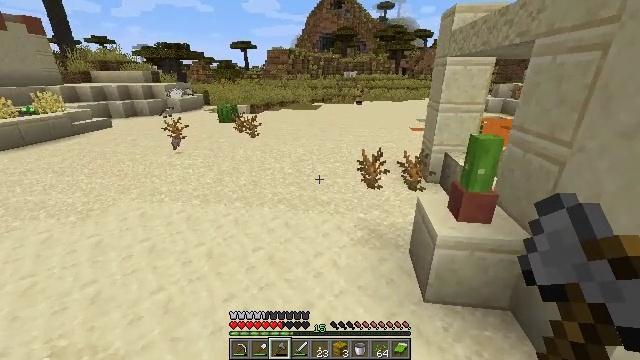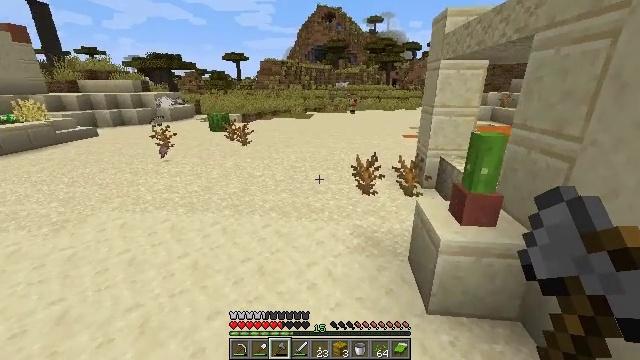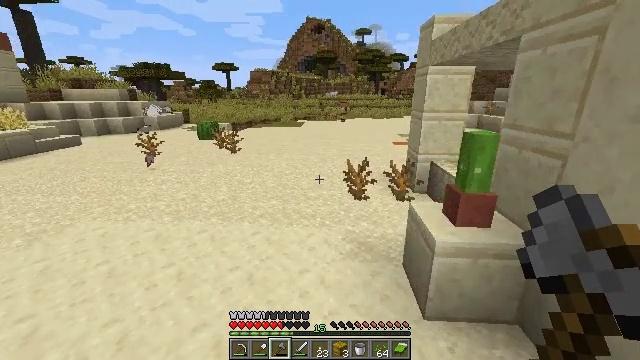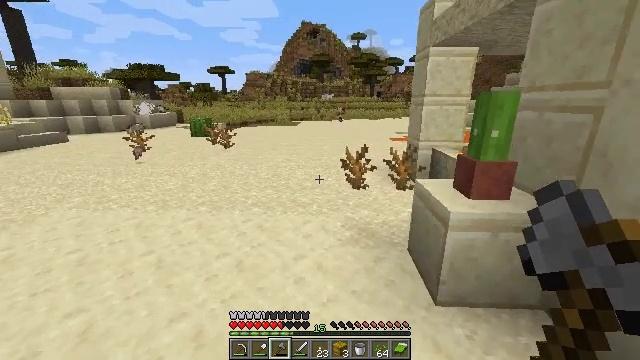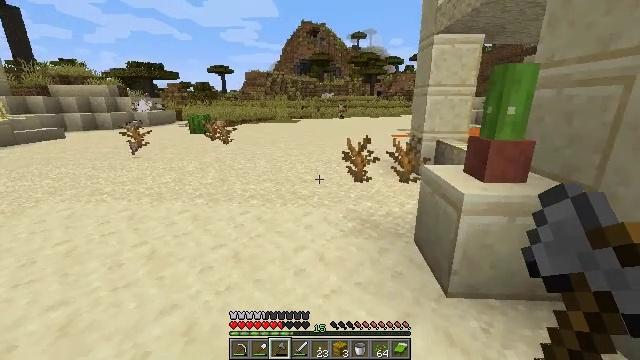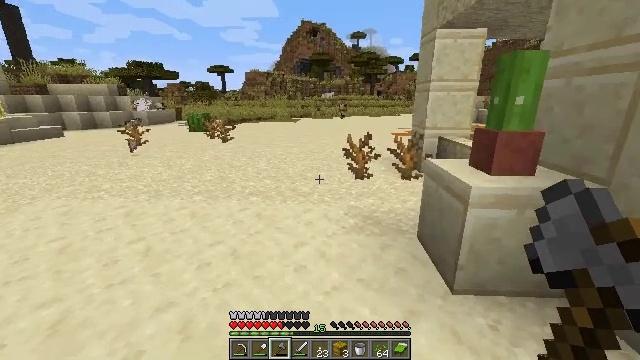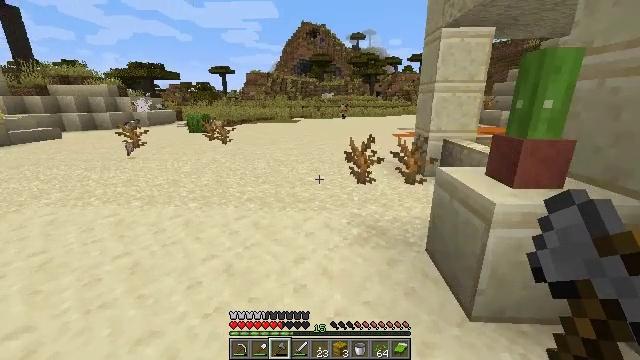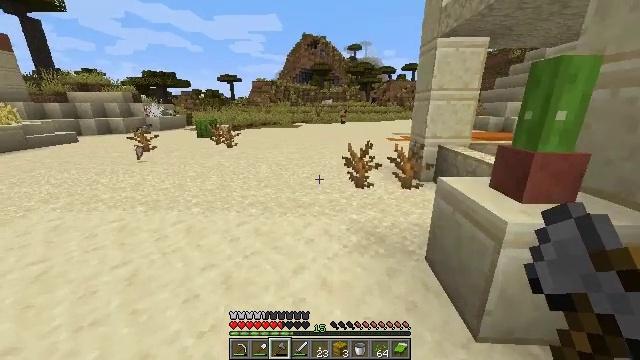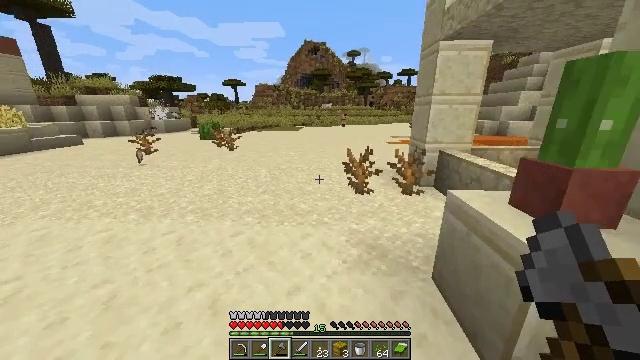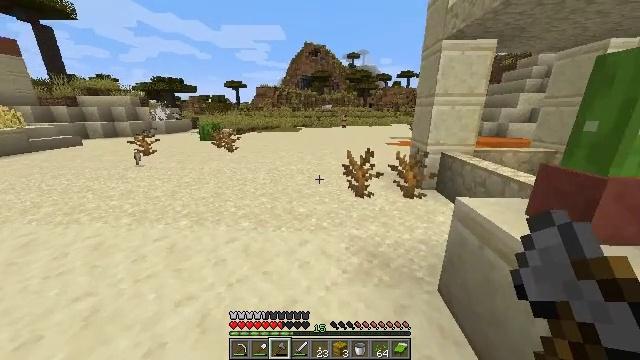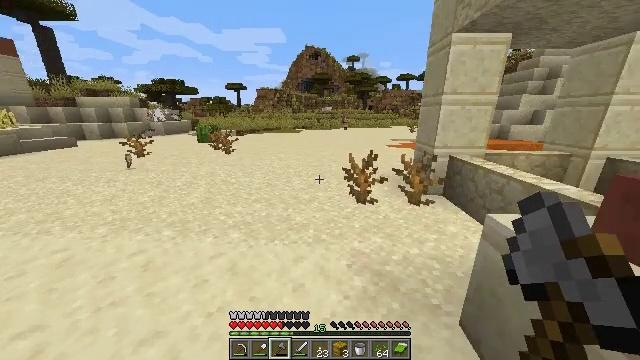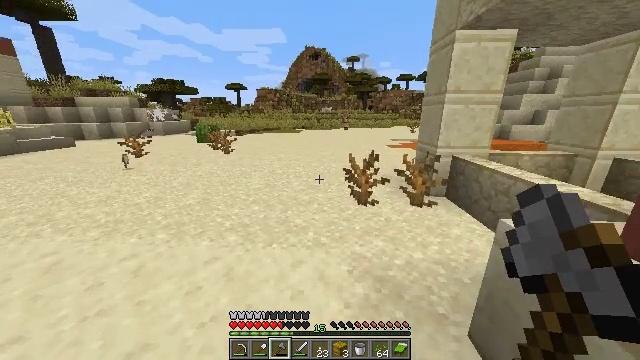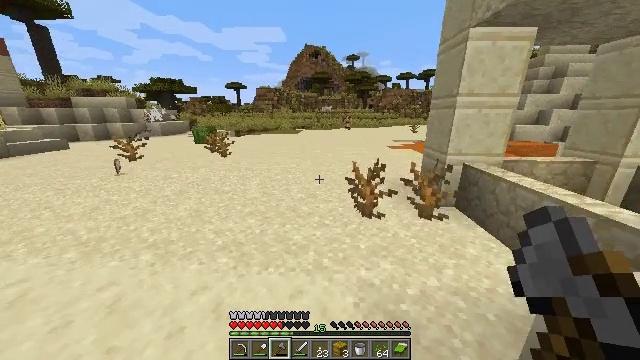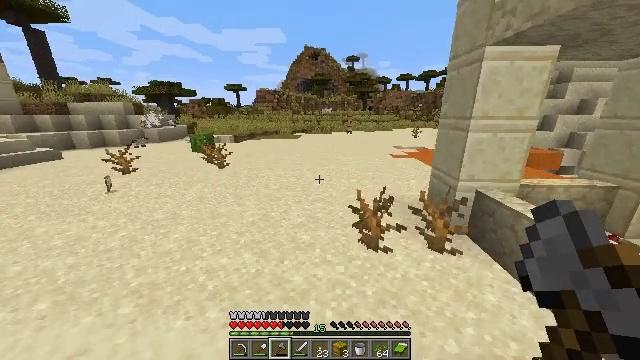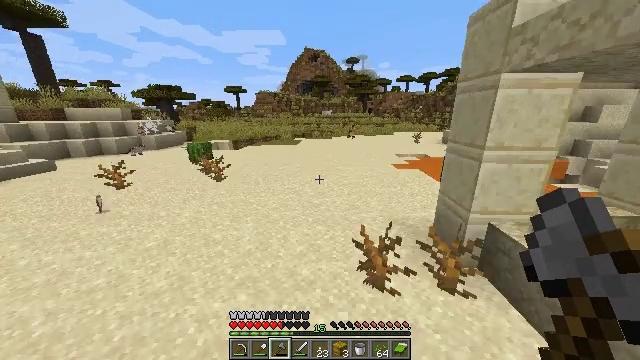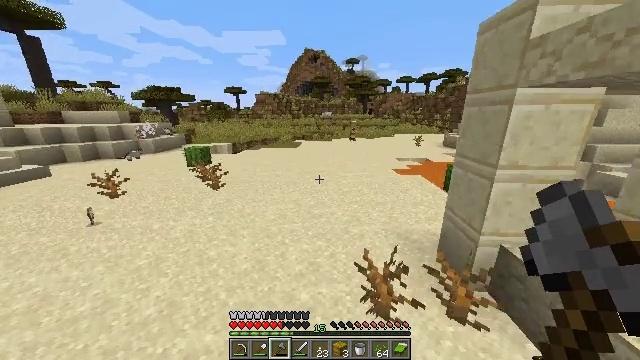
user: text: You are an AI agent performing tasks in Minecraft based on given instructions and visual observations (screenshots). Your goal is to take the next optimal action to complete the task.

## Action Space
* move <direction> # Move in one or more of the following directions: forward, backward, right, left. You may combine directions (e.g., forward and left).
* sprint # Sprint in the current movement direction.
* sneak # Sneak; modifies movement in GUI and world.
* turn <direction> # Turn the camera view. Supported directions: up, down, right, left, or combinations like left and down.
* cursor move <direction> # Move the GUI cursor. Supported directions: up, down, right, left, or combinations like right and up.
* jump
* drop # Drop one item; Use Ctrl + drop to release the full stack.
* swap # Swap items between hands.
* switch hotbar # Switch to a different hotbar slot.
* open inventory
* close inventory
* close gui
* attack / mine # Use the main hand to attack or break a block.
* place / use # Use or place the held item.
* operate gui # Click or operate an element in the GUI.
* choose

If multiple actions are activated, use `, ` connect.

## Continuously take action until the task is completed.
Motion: motion action
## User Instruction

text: Hunt the zombie.
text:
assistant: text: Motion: move forward, turn right and up
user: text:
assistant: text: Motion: move forward, turn right and up
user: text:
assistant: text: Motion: move forward
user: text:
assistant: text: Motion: move forward
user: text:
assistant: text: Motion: move forward, sprint
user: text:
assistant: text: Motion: move forward, sprint
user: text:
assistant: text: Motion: move forward, sprint
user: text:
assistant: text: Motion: move forward, sprint
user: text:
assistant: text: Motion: move forward, sprint
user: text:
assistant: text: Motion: move forward, sprint
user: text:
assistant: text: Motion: move forward, sprint
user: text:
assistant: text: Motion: move forward, sprint, jump
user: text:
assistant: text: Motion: move forward, sprint, jump
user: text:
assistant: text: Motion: move forward, sprint, jump
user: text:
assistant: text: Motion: move forward, sprint, jump
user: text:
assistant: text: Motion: move forward, sprint, jump
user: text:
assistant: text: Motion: move forward, sprint, jump
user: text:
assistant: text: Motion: move forward, sprint
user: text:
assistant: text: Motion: move forward, sprint, turn right
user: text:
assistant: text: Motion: move forward, sprint, turn right
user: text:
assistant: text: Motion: move forward, sprint, turn right
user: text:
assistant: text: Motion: move forward, sprint, turn right
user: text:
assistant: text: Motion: move forward, sprint
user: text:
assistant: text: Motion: move forward, sprint
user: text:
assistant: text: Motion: move forward, sprint
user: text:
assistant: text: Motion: move forward, sprint
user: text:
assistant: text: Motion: move forward, sprint
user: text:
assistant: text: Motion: move forward, sprint, jump
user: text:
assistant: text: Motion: move forward, sprint, jump
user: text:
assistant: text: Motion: move forward, sprint, jump